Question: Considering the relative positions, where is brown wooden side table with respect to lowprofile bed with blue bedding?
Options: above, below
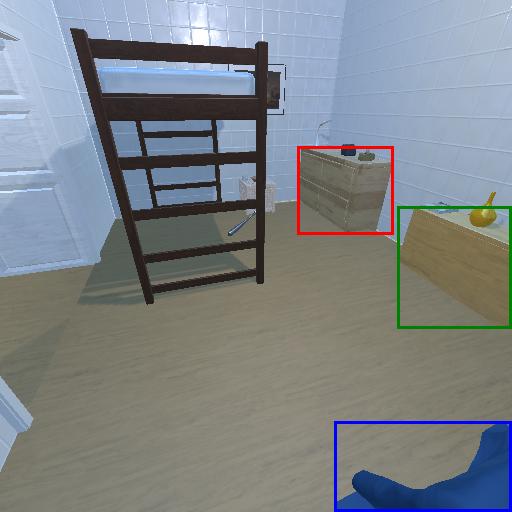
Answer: above